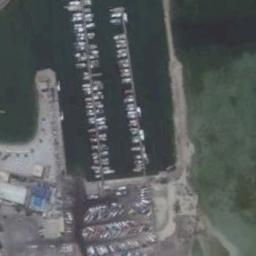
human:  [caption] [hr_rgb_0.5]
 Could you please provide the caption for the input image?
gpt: The harbor has lots of neatly docked boats and the color of the waters is green .

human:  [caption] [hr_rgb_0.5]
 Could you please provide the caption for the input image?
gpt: Many ships are in the harbor .

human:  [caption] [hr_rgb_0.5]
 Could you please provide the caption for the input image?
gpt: Many ships dock neatly on the sea next to the harbor near the trees and parking lot .

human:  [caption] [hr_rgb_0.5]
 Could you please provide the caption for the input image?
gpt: There is a white building beside the harbor .

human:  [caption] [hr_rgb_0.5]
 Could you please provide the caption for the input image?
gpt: There are many green trees beside the harbor with many ships .